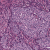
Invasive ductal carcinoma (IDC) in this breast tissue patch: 1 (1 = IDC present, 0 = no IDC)